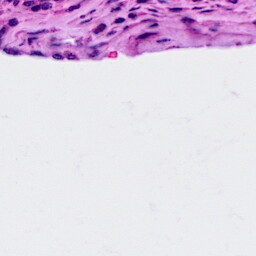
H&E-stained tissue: Cervix